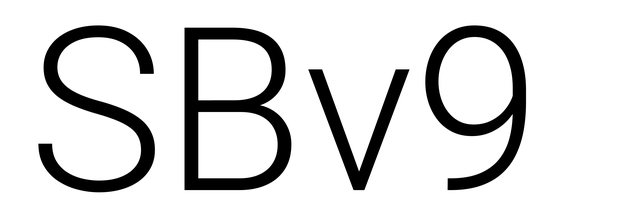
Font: Roboto_Light